Interaction volume radius: 10 \u00c5
Interaction volume height: 10 \u00c5
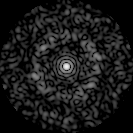
Disorder parameter: 0.8244